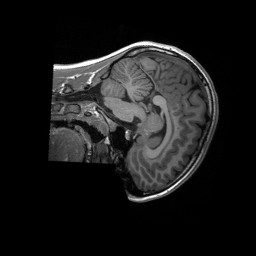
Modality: T1w
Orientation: sagittal
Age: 14
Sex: female
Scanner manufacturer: siemens
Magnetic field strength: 3 T
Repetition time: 2.3 s
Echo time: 0.00232 s